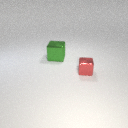
large green metal cube behind small red metal cube